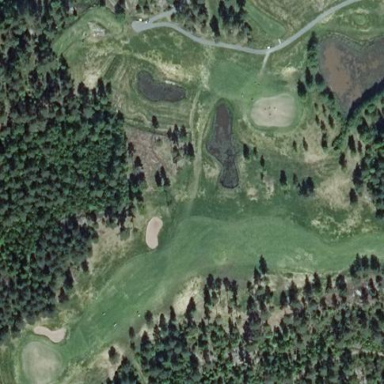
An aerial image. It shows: Picturesque scene of golf course with lateral water hazard.